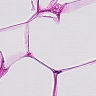
Metastatic tissue present: no